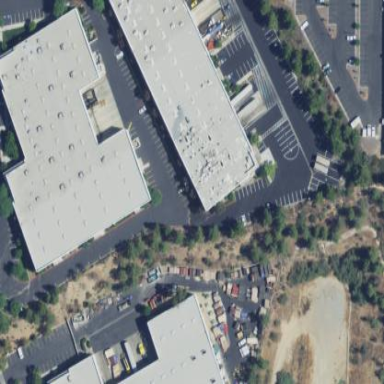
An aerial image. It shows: Warehouse building.